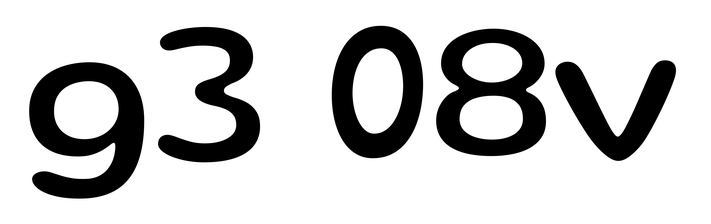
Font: Gluten_Regular